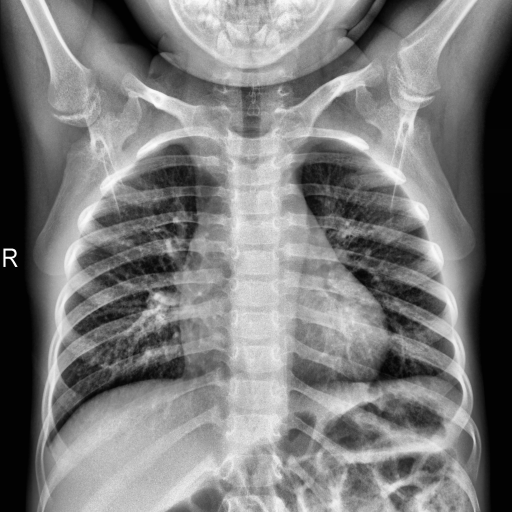
Finding: NORMAL